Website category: university
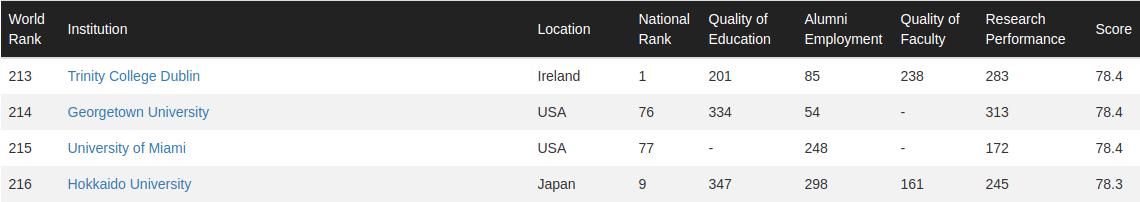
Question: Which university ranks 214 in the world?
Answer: Georgetown University

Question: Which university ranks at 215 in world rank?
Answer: University of Miami

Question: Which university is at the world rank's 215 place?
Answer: University of Miami

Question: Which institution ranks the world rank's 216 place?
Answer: Hokkaido University

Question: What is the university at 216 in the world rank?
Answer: Hokkaido University

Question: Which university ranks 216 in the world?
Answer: Hokkaido University

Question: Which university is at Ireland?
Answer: Trinity College Dublin

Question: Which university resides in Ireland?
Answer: Trinity College Dublin

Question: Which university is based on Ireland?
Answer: Trinity College Dublin

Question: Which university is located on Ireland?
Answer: Trinity College Dublin

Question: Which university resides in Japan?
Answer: Hokkaido University

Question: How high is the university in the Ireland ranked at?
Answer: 213

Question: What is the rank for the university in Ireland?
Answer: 213

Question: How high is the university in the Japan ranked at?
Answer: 216

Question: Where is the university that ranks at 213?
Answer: Ireland

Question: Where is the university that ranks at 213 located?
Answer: Ireland

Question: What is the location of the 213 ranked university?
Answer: Ireland

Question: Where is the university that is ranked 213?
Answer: Ireland

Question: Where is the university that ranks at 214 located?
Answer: USA

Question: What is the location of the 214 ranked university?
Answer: USA

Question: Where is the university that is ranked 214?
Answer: USA

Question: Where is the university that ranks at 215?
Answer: USA

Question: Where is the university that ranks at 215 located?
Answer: USA

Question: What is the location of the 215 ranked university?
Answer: USA

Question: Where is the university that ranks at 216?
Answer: Japan

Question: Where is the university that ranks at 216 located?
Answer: Japan

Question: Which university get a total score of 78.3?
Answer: Hokkaido University

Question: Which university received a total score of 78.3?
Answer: Hokkaido University

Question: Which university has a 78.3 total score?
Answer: Hokkaido University

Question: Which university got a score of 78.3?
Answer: Hokkaido University